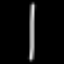
Label: line